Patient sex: F
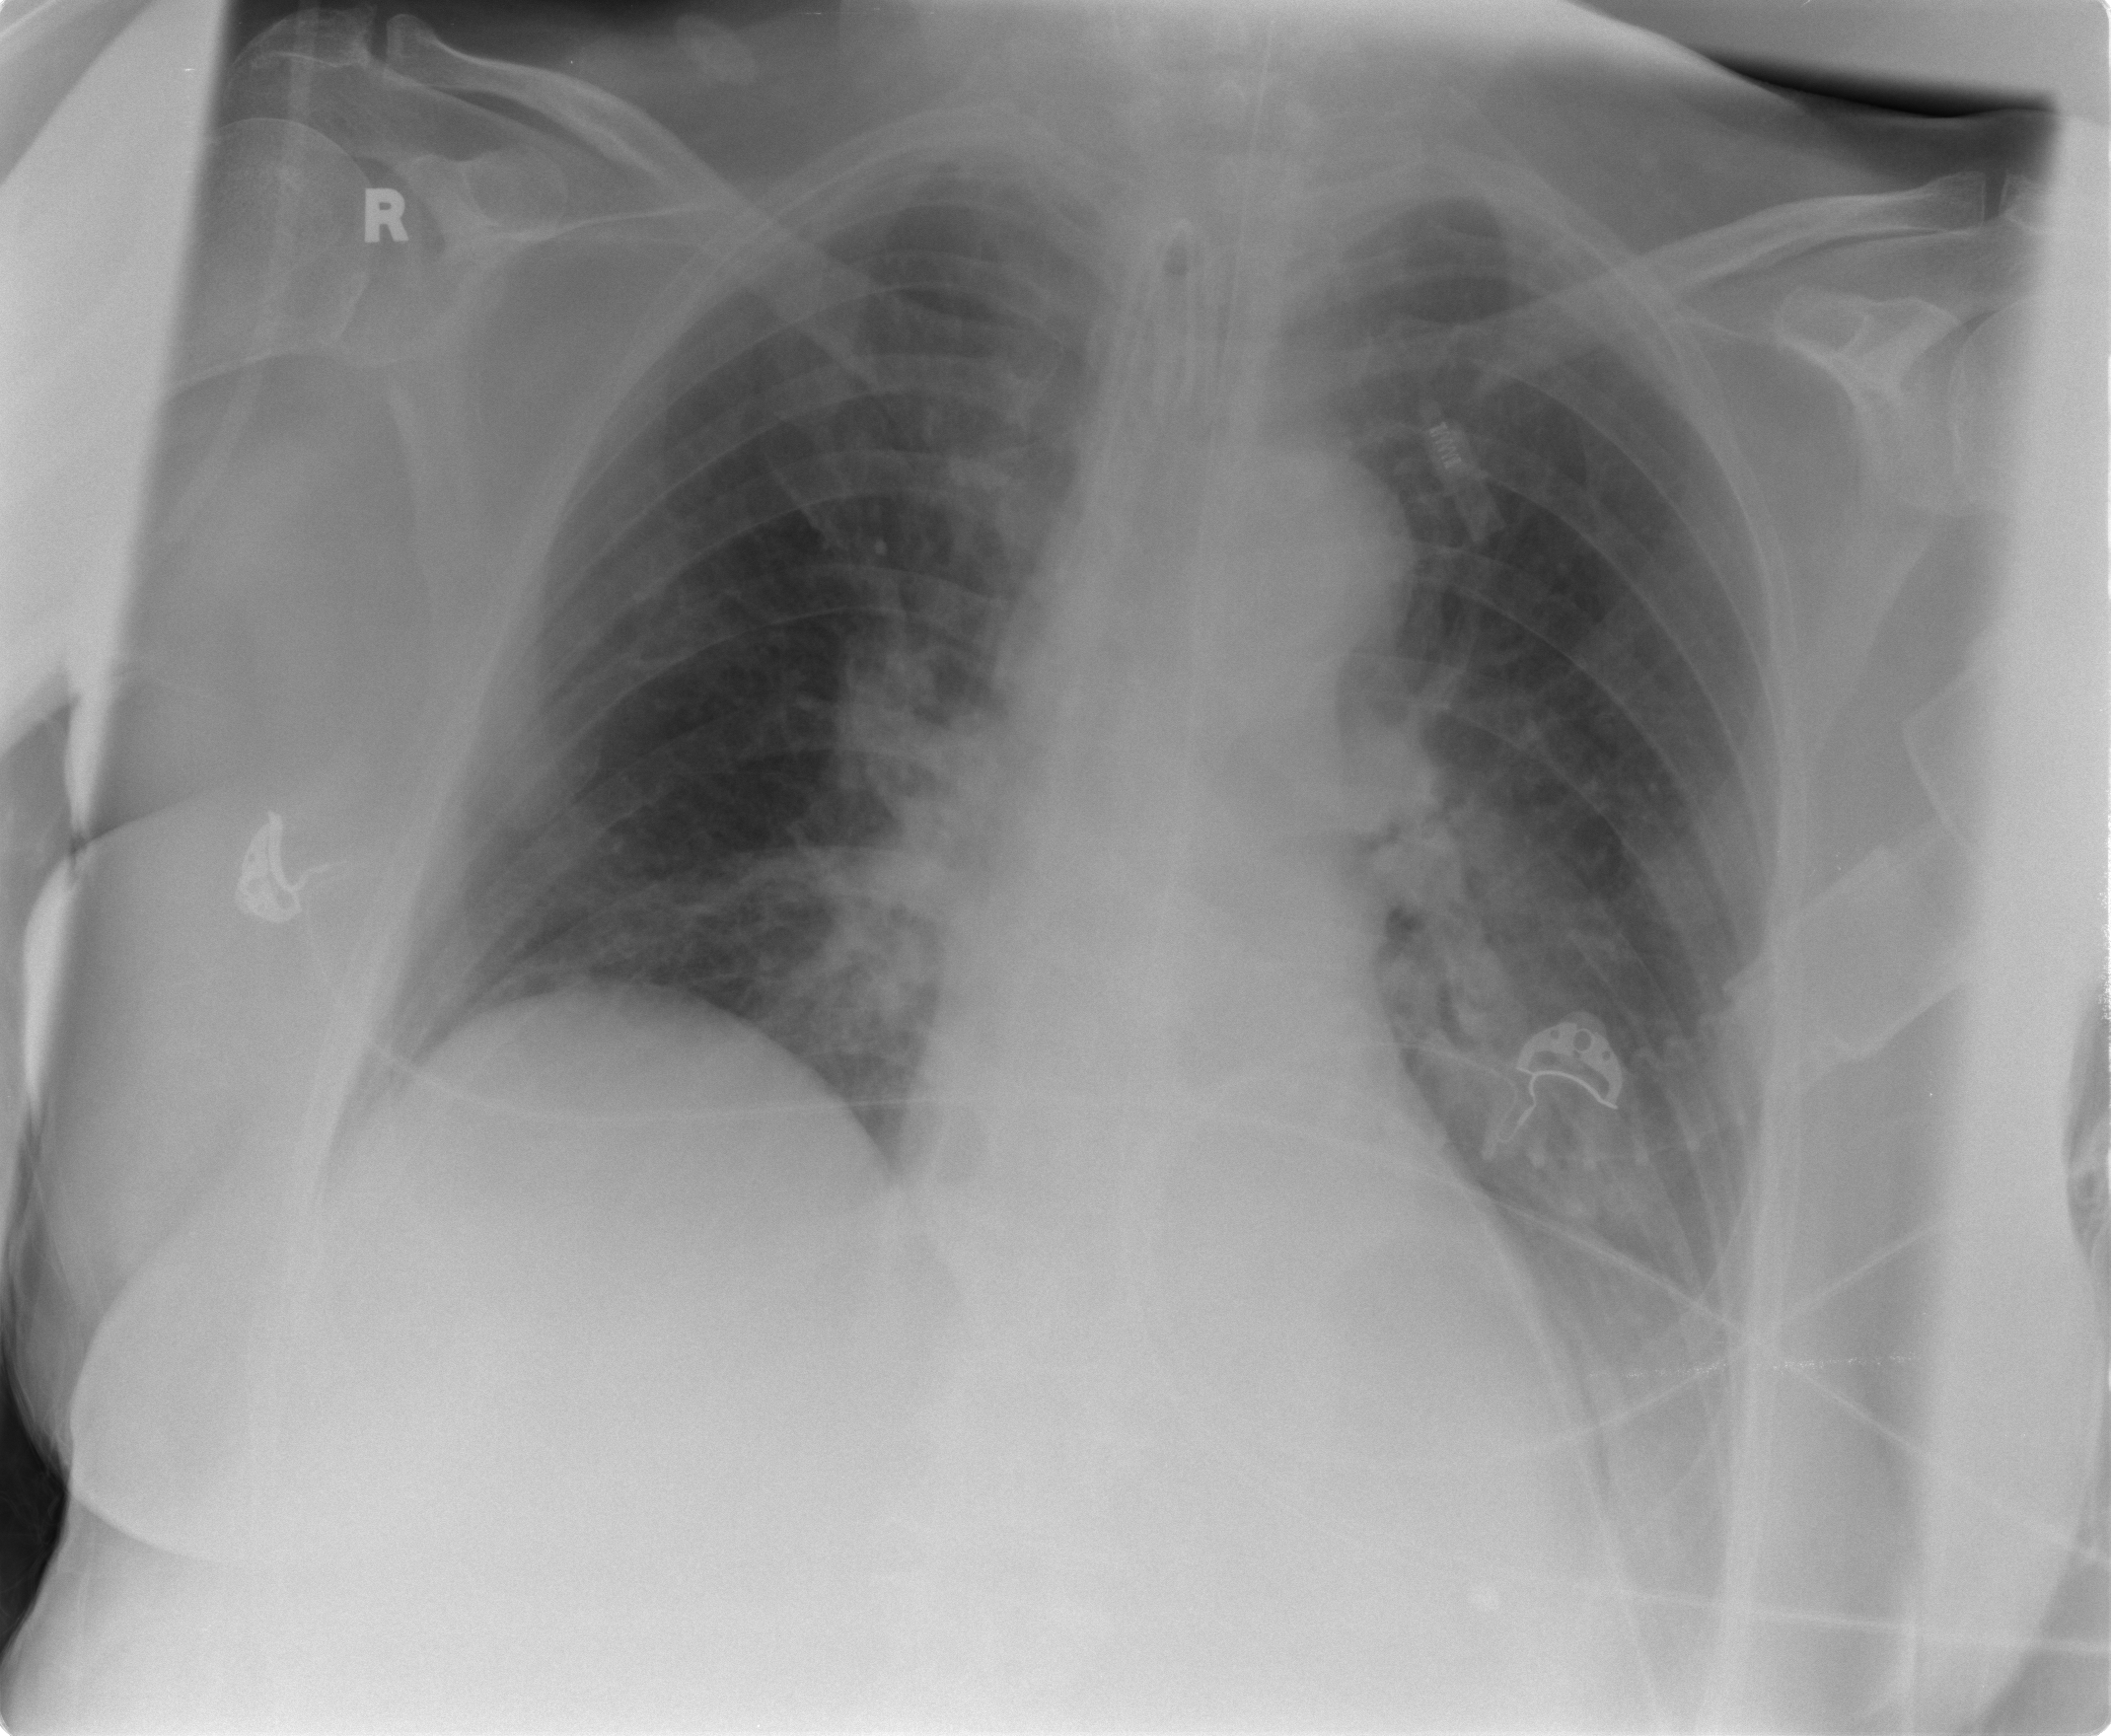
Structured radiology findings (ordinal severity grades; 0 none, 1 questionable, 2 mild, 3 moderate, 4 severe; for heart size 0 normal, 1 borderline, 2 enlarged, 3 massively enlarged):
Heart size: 0
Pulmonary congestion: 1
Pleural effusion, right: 0
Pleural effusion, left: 2
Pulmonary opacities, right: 0
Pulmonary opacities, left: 2
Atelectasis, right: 0
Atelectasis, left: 2